Field crop: maize
Growth stage: 2
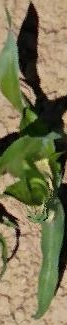
Species: maize